Question: I just imported a demo project and it contains one error. The error is underlining the "p" of package on the header of one class. See image below. I have run project clean, etc. Nothing gets rid of this weird erroneous error:

This project demo was download <URL>.
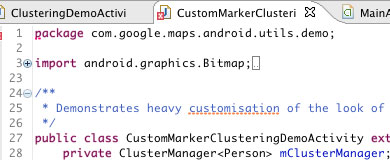
Answer: Right click on your 'project > Properties > Android > Select an Android version.'
OR
If above solution is not eligible, you have most probably not added Google Map Api to your demo project, It can found <URL>